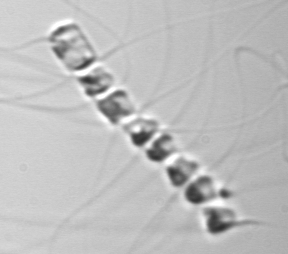
Label: Chaetoceros